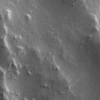
Atmospheric dust classification: not_dusty